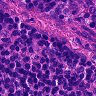
Metastatic tissue present: no